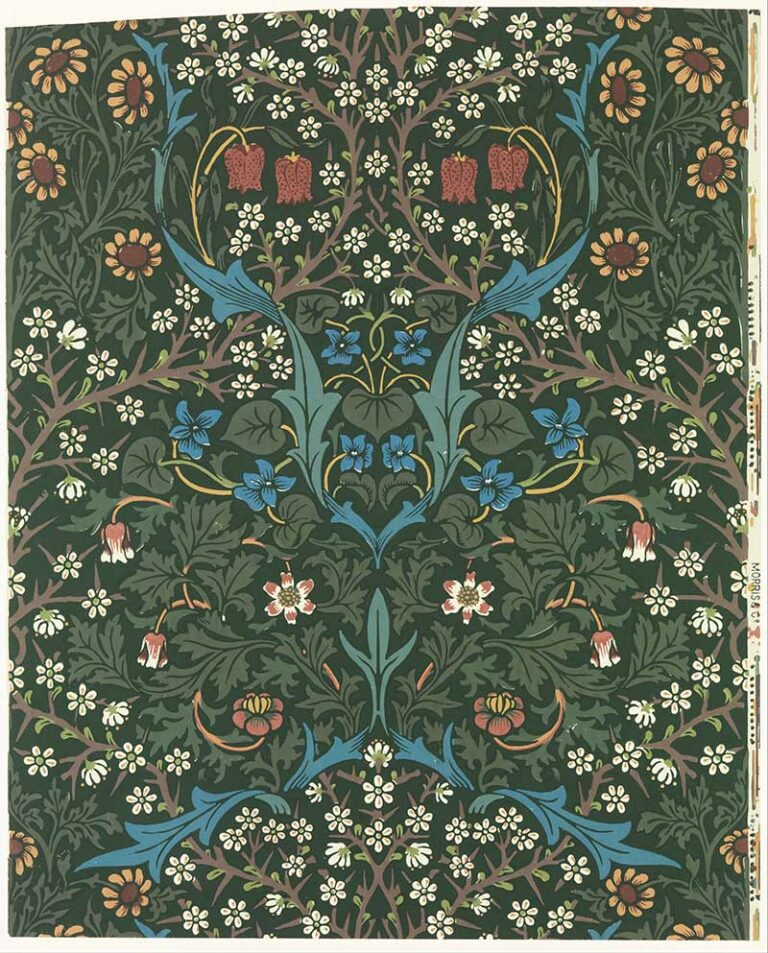
Design: Dearl-Blackthorn
Year: 1892